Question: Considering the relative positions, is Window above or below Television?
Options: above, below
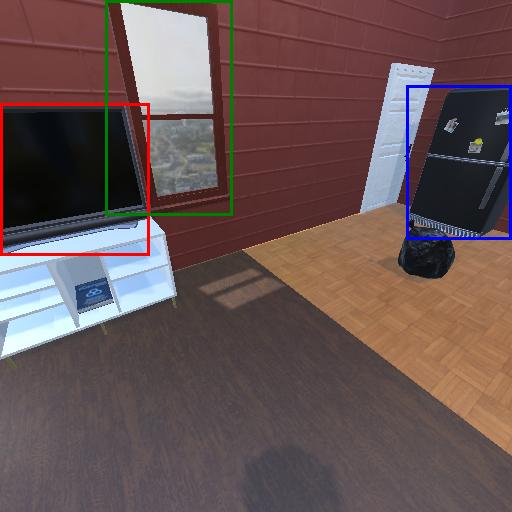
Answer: above